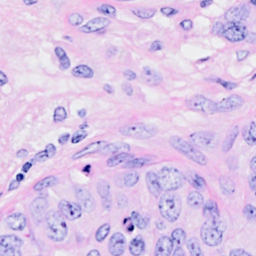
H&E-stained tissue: Breast